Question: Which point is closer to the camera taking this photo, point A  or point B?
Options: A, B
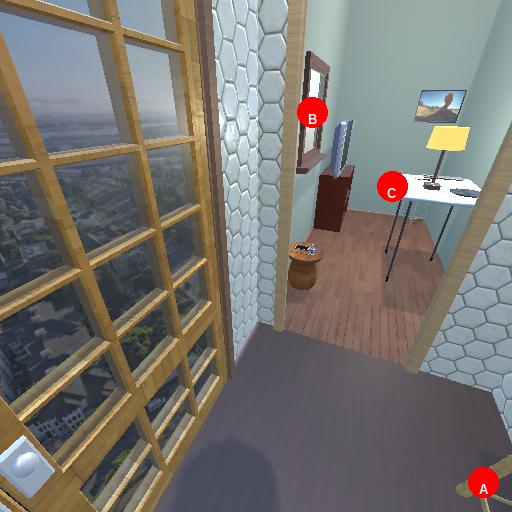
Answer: A